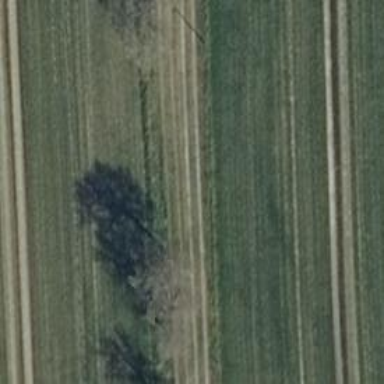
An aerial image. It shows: Row of trees in natural setting.